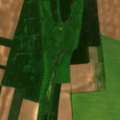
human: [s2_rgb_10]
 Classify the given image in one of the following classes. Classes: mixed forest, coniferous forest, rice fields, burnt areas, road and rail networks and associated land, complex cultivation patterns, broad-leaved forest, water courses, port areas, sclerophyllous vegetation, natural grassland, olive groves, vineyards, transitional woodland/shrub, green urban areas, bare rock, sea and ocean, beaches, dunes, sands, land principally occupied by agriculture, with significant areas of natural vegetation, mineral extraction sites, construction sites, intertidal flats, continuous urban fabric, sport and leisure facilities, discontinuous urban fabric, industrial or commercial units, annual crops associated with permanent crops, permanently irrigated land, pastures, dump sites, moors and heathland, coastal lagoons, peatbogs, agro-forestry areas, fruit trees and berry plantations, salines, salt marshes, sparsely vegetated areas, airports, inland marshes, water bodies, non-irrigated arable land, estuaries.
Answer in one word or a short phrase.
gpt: non-irrigated arable land, transitional woodland/shrub